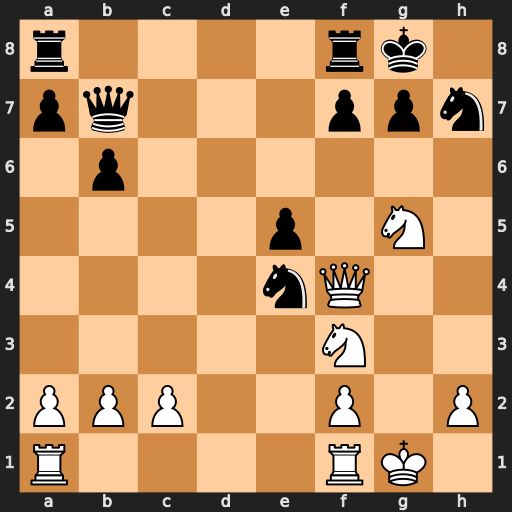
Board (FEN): r4rk1/pq3ppn/1p6/4p1N1/4nQ2/5N2/PPP2P1P/R4RK1
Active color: w
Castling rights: -
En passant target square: -
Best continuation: Qxe4 Qxe4 Nxe4